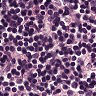
Metastatic tissue present: no